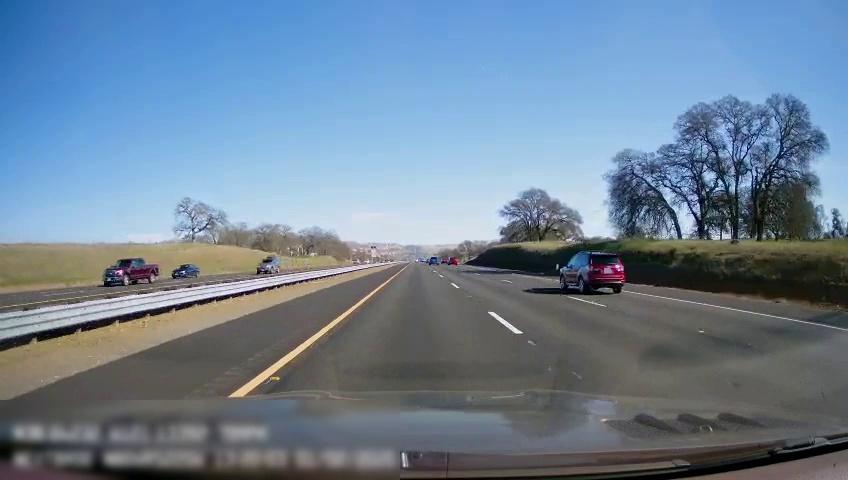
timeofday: Day
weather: Sunny
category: Drivable Space
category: Drivable Space
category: Vehicles | Truck
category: Vehicles | SUV
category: Vehicles | Car
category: Vehicles | Car
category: Lanes | Opposite Lane
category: Lanes | Current Lane
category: Lanes | Current Lane
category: Lanes | Alternate Lane
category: Lanes | Alternate Lane